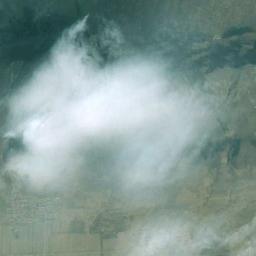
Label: cloud